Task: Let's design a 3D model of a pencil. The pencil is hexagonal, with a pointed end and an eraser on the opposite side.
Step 117:
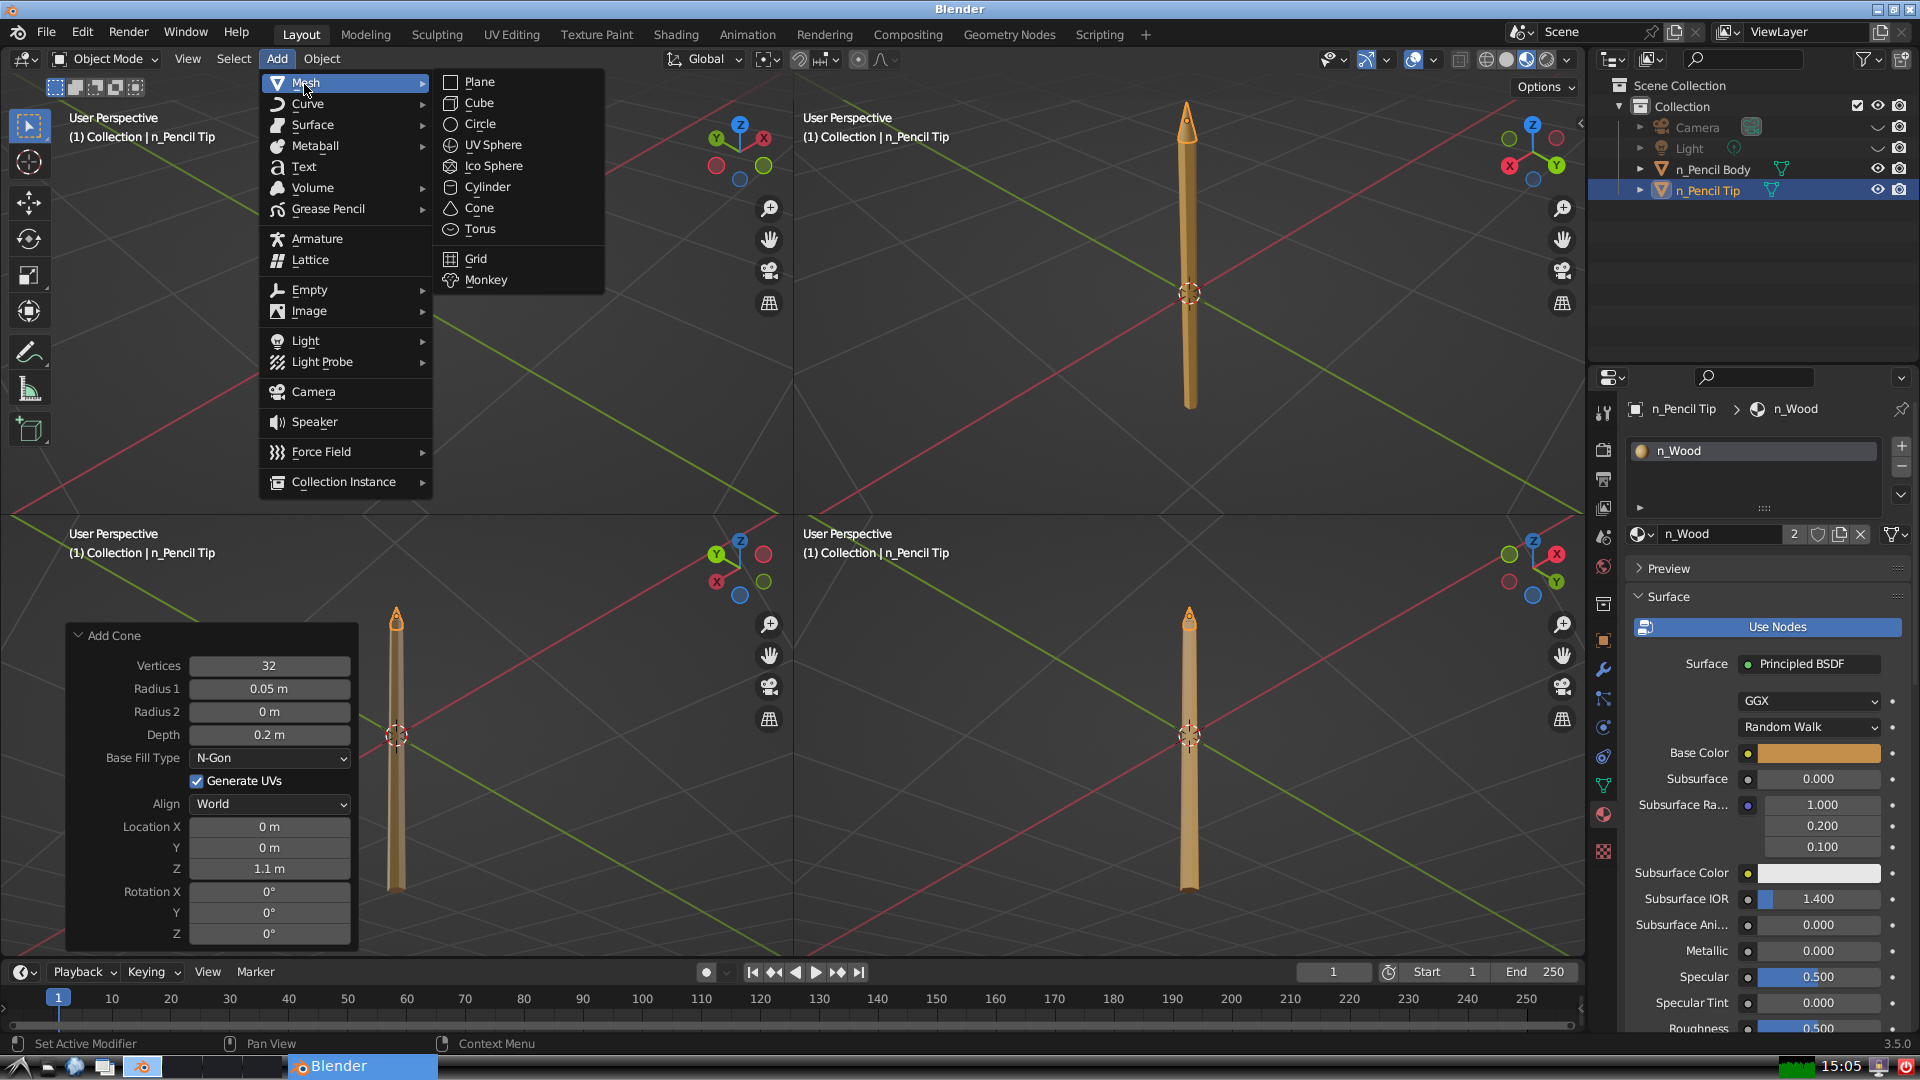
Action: {"mouse_move": [499, 187]}